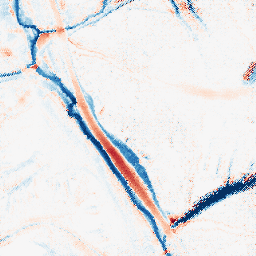
Category: morphological
Decomposition family: morphological
Decomposition parameters: operation: average
size: 10
Upsampling method: regularized
Upsampling parameters: scale: 4
lambda_reg: 0.1
Upsampling scale: 4